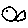
Label: fish